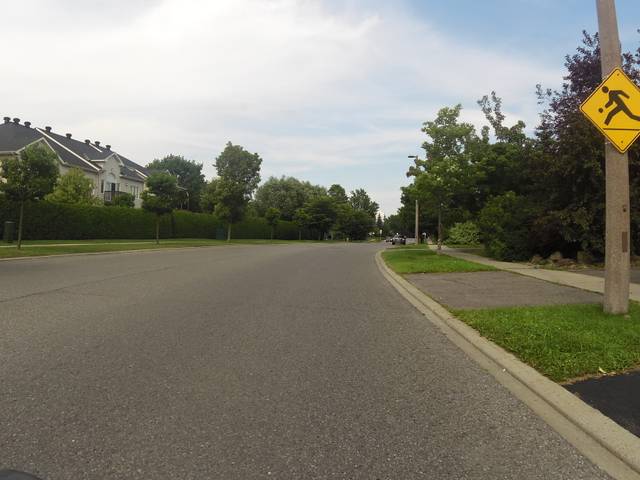
Region: Canada
Coordinates: 45.315, -75.923